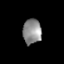
Tissue: lung
Cell type: Epithelial cells
Senescence score: 0.2226
Nuclear area (px): 454
Mean DAPI intensity: 141.101